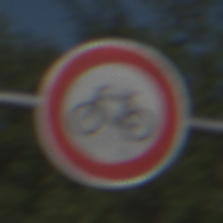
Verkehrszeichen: VerbotRadverkehr
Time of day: MorningAfternoon
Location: Outdoor (Nature)
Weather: Clear
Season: NotSpecified
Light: Natural